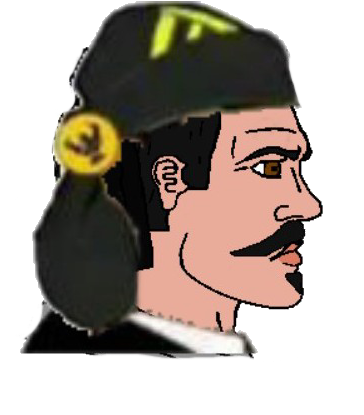
Label: 4_Yes_Chad